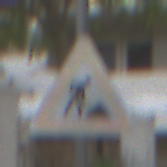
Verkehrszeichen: Arbeitsstelle
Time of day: Midday
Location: Outdoor (Urban)
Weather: Overcast
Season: NotSpecified
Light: Natural